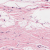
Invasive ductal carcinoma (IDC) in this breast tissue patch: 0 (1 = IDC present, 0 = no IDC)